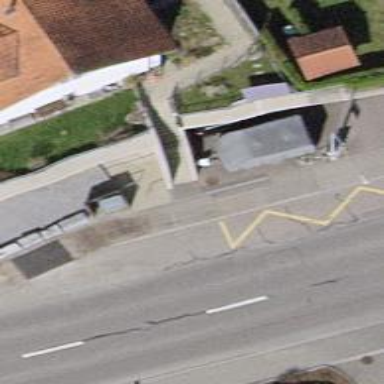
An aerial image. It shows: Bus stop with platform for public transport.